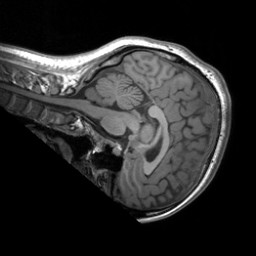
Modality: T1w
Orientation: sagittal
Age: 27
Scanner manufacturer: siemens
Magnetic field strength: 3 T
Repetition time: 1.9 s
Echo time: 0.00252 s